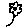
Label: flower